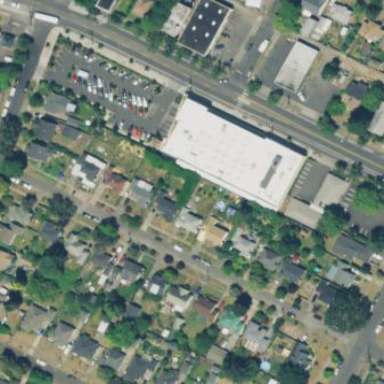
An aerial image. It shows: Supermarket building.